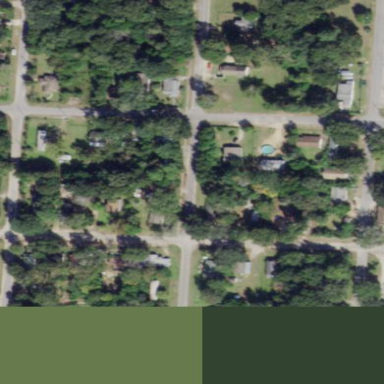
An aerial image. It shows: Residential area consisting of single-family homes.